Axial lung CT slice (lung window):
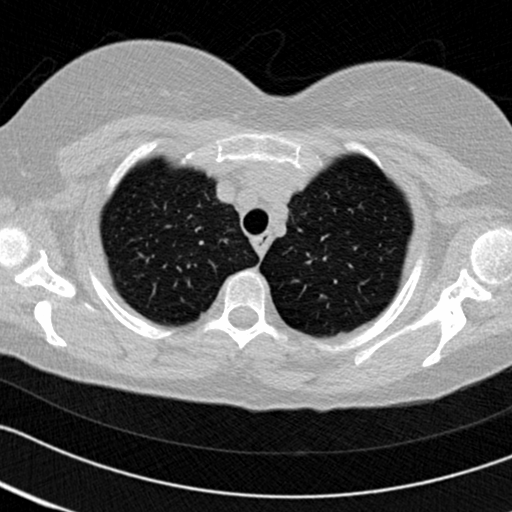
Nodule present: no